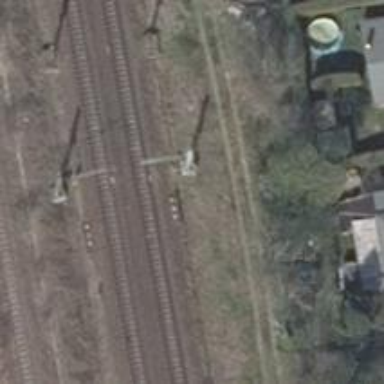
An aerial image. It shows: Milestone along the railway with catenary mast.